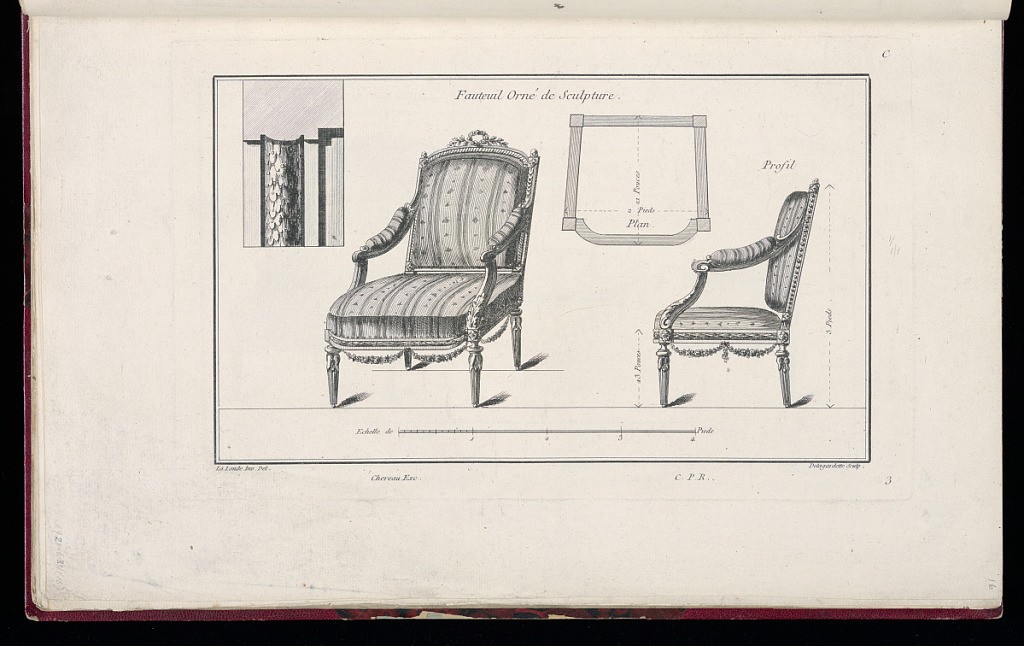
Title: Fauteuil Orné de Sculpture
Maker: Richard de Lalonde, French, active 1780–96
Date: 1775-1788
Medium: Etching on off-white laid paper
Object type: Print
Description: Elevation, plan, and profile of an armchair decorated with a striped textile with rosettes. The chair frame is decorated with ornament motifs including fish scale, garland, acanthus leaf, bead course, rosette, fluting, and wreath with laurel branches. The plate is signed and numbered.